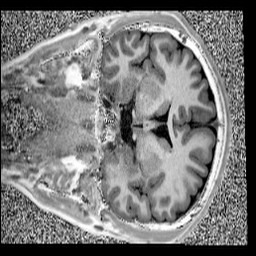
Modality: UNIT1
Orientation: coronal
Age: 12
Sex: male
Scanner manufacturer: siemens
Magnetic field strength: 3 T
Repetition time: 4 s
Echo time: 0.00299 s